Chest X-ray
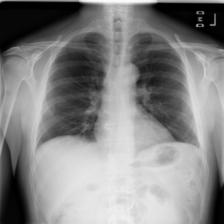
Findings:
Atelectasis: negative
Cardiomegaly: negative
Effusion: negative
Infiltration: negative
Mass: negative
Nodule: negative
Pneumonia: negative
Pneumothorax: negative
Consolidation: negative
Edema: negative
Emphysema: negative
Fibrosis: negative
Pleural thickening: negative
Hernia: negative